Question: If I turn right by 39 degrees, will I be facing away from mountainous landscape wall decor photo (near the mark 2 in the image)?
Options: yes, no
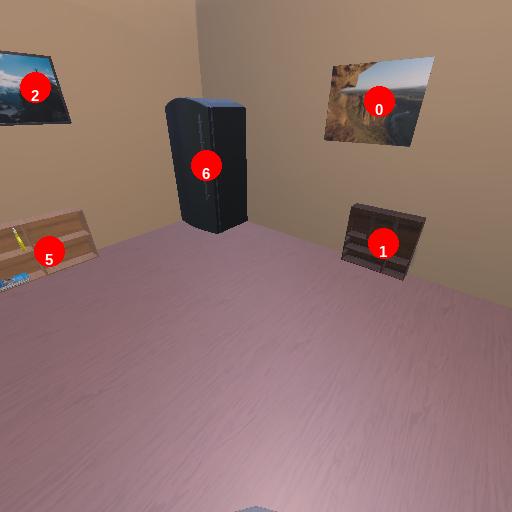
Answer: yes